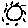
Label: sun